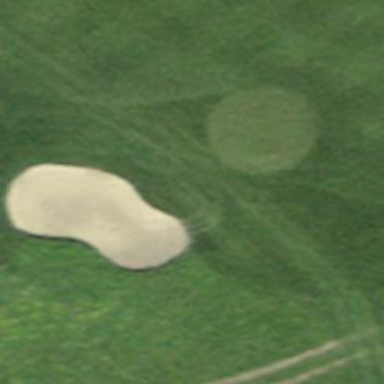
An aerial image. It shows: Sand bunker on golf course.